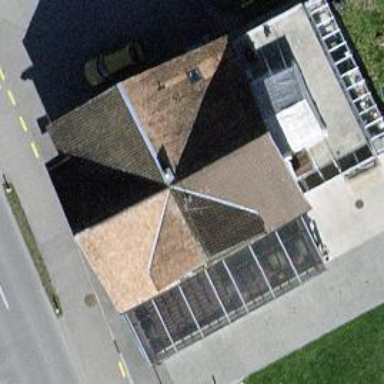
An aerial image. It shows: Restaurant.